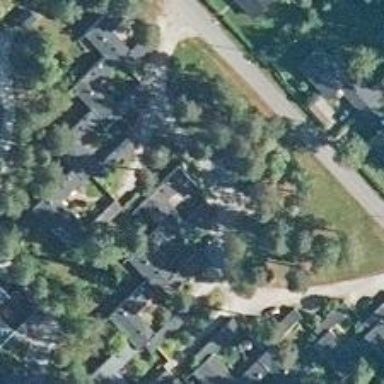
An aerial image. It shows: Residential building.